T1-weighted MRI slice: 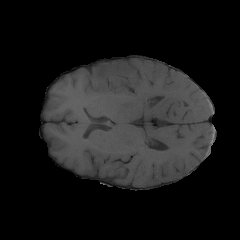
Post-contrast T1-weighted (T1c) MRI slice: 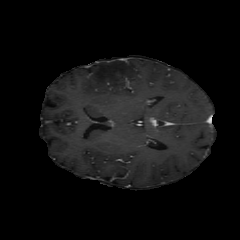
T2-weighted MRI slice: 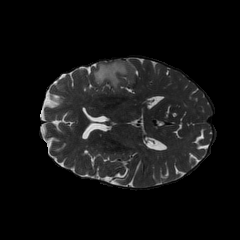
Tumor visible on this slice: yes